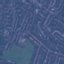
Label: Residential